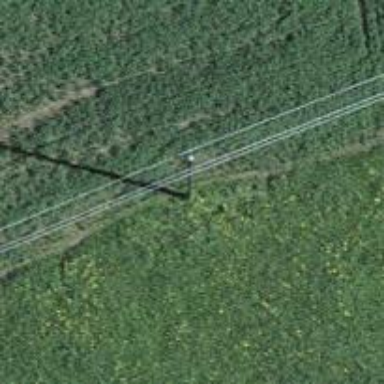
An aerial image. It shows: Power pole.